Interaction volume radius: 5 \u00c5
Interaction volume height: 25 \u00c5
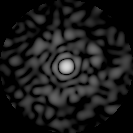
Disorder parameter: 0.8421